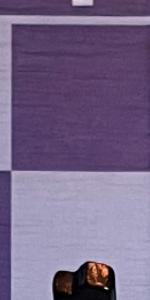
Label: Empty